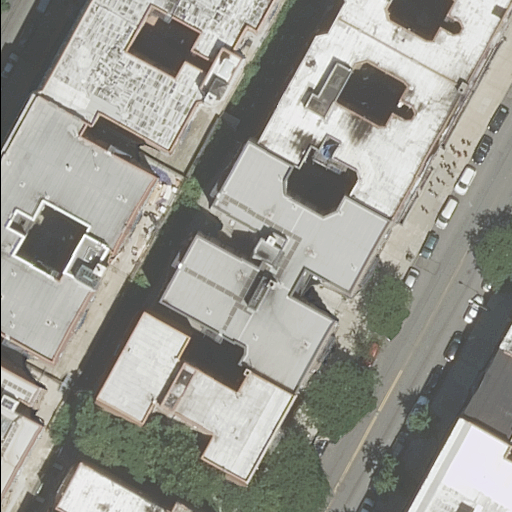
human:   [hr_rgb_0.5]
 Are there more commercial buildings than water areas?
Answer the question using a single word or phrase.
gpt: no

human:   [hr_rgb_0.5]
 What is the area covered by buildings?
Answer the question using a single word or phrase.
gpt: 4783m2

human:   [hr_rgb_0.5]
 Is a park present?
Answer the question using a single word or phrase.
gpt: yes

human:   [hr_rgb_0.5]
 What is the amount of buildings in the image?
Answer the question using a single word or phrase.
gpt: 11

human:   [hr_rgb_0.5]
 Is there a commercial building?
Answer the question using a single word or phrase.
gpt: no

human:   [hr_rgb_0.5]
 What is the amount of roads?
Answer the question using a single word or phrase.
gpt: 2

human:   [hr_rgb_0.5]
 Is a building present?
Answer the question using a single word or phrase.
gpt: yes

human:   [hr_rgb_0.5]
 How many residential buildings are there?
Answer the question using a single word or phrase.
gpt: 11

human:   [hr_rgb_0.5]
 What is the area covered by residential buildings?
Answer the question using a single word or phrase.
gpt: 4783m2

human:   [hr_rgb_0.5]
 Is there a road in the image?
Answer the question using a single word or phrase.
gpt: yes

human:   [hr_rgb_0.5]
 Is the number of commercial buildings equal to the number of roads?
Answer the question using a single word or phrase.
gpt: no

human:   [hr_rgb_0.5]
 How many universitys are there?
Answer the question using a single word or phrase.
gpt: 1

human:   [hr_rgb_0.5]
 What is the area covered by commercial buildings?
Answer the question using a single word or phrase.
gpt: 0m2

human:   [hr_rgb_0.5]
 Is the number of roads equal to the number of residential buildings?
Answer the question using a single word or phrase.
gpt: no

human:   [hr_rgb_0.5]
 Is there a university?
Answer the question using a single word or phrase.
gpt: yes

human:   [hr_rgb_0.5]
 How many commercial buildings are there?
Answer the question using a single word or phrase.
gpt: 0

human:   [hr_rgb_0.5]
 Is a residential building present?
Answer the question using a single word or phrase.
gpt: yes

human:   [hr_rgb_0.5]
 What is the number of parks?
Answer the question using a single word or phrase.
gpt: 1

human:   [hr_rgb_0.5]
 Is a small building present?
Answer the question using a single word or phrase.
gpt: yes

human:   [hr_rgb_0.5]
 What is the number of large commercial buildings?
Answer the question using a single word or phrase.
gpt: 0

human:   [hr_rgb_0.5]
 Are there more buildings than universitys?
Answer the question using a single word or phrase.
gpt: yes

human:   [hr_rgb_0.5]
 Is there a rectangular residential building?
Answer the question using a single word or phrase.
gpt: yes

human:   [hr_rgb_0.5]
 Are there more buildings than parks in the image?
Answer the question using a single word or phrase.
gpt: yes

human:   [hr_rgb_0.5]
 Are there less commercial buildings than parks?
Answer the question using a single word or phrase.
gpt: yes

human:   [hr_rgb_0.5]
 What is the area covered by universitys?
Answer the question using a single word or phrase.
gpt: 4703m2

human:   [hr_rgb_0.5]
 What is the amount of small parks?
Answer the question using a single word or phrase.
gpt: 1

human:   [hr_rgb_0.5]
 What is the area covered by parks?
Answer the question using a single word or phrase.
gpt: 2m2

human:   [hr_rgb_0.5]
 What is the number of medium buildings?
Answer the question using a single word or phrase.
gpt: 4

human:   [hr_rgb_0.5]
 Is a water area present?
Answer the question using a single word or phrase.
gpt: no

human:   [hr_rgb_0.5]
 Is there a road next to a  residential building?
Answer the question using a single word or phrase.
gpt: yes

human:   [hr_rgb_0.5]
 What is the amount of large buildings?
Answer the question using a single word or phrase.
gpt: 5

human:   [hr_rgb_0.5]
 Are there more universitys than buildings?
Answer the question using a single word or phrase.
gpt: no

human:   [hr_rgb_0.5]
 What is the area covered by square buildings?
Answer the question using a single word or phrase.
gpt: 0m2

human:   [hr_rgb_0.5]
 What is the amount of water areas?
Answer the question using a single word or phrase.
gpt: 0

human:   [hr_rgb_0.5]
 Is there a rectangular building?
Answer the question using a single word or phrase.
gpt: yes

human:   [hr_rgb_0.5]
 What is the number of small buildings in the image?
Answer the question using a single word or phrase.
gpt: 2

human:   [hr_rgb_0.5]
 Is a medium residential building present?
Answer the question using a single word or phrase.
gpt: yes

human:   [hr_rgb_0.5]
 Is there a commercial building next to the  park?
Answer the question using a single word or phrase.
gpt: no

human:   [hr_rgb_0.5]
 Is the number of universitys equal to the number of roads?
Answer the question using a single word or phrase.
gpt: no

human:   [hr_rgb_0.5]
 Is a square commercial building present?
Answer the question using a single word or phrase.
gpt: no

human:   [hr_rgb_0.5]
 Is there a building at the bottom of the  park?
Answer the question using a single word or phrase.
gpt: yes

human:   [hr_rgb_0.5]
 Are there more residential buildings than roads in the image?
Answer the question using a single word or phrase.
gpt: yes

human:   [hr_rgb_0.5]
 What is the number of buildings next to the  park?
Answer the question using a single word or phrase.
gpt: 11

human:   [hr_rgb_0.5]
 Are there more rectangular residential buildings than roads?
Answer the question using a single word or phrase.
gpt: no

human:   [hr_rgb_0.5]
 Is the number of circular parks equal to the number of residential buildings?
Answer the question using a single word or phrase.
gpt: no

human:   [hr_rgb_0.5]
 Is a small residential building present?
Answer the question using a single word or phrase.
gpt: yes

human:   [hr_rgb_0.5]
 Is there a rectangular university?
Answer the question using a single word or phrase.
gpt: no

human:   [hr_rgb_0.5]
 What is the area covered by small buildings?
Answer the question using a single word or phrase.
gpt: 96m2

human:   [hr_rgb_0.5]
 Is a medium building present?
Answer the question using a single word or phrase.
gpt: yes

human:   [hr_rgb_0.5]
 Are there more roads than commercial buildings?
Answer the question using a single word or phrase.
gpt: yes

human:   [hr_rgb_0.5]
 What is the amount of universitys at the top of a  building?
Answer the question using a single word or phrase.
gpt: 0

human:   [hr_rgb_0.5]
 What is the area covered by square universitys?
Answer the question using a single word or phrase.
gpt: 0m2

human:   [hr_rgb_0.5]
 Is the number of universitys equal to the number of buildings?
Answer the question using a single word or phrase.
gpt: no

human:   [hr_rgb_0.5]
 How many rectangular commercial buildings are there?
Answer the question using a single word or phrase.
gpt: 0

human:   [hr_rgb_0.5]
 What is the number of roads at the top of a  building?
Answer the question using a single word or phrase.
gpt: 1

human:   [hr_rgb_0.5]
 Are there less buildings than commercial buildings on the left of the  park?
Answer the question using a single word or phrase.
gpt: no

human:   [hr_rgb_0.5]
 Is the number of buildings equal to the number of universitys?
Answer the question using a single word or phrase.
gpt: no

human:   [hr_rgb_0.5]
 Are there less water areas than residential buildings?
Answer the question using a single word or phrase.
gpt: yes

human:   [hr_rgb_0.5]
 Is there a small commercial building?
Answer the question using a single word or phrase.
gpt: no

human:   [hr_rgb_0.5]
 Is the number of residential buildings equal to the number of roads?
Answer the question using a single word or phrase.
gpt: no

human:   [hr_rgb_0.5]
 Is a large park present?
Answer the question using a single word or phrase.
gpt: no

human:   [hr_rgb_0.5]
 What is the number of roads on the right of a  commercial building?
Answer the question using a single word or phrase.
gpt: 0

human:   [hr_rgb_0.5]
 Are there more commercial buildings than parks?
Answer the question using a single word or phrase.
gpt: no

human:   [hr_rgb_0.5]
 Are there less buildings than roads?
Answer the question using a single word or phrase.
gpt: no